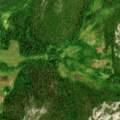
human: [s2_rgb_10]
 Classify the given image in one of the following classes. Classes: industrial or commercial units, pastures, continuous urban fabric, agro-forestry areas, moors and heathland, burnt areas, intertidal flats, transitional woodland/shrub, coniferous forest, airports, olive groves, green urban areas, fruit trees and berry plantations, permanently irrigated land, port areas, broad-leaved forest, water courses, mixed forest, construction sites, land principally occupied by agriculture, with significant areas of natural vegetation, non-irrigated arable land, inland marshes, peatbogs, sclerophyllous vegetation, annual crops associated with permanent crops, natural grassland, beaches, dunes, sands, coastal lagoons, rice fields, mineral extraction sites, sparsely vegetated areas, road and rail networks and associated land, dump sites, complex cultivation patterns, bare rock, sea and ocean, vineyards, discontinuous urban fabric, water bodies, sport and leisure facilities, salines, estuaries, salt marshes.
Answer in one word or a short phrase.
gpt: broad-leaved forest, coniferous forest, bare rock, peatbogs